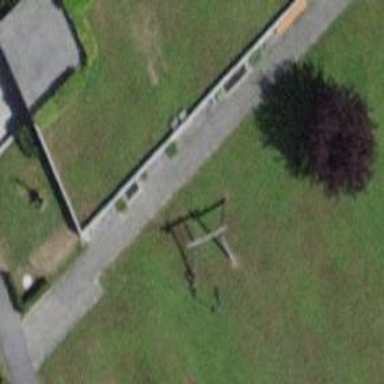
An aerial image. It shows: Playground featuring swings.